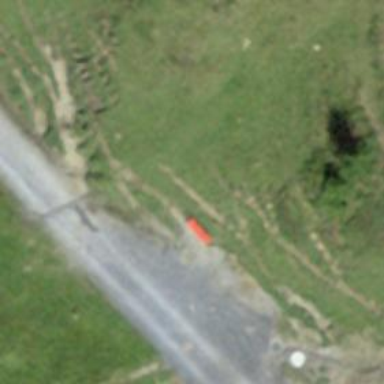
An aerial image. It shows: Bench.